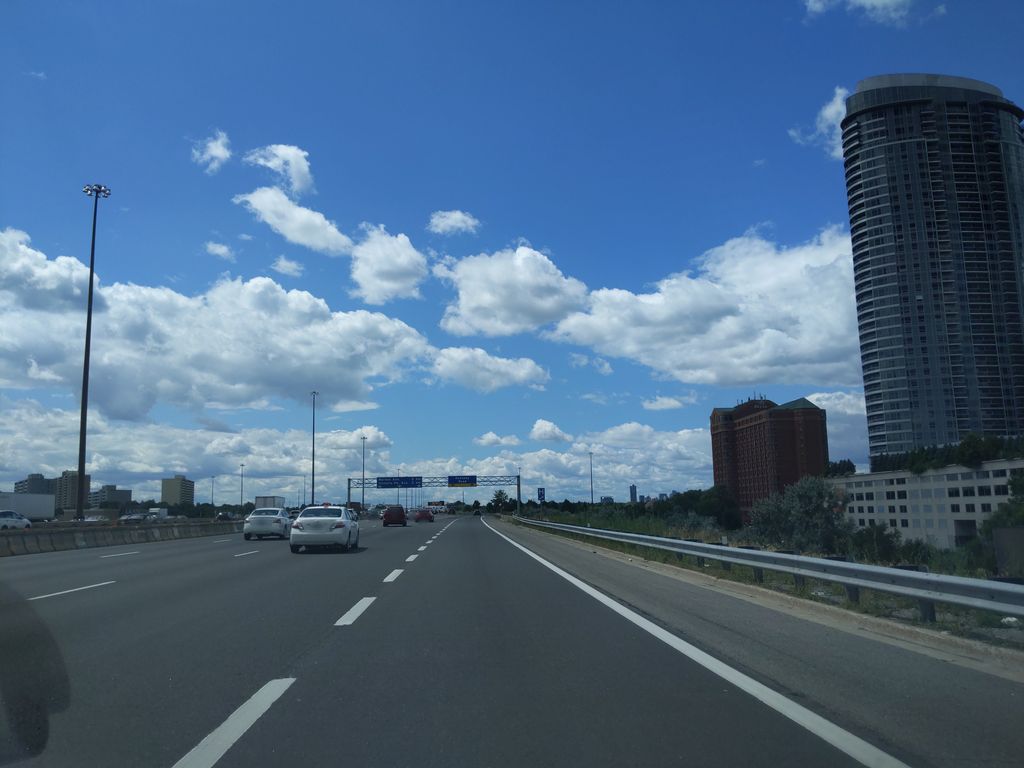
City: toronto